Question: Using TFS 2013 I have several references that don't resolve. However, I can't see where you specify where these exist. Can someone tell me how I can get these to be resolved?

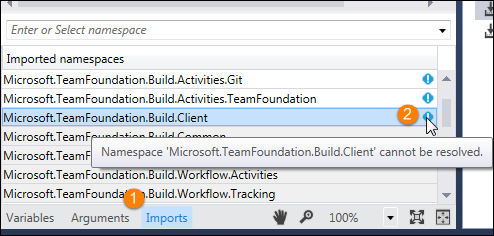
Answer: I have my xaml in a project. I didn't realize the references would be picked up from there, but evidently they are. I was able to get around my issue by adding a reference to the correct assembly in the project references area.